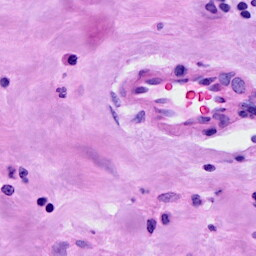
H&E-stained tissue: Breast